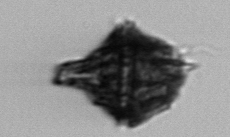
Label: Gonyaulax